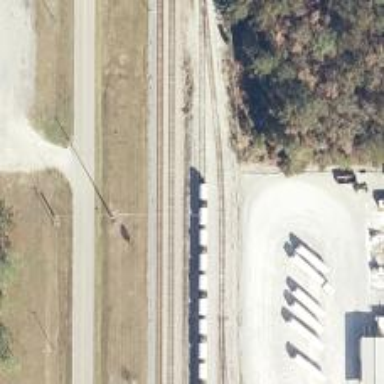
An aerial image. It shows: Railway spur service.